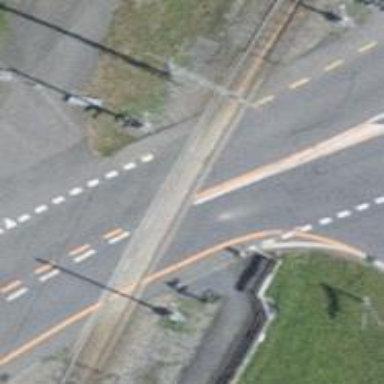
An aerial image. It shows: Level crossing along the railway.